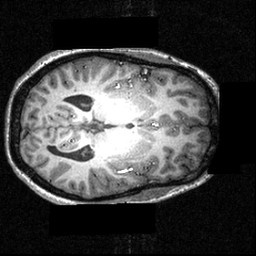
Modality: T1w
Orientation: axial
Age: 16
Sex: female
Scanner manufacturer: siemens
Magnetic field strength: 3.951 T
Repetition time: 1.5 s
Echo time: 0.00335 s